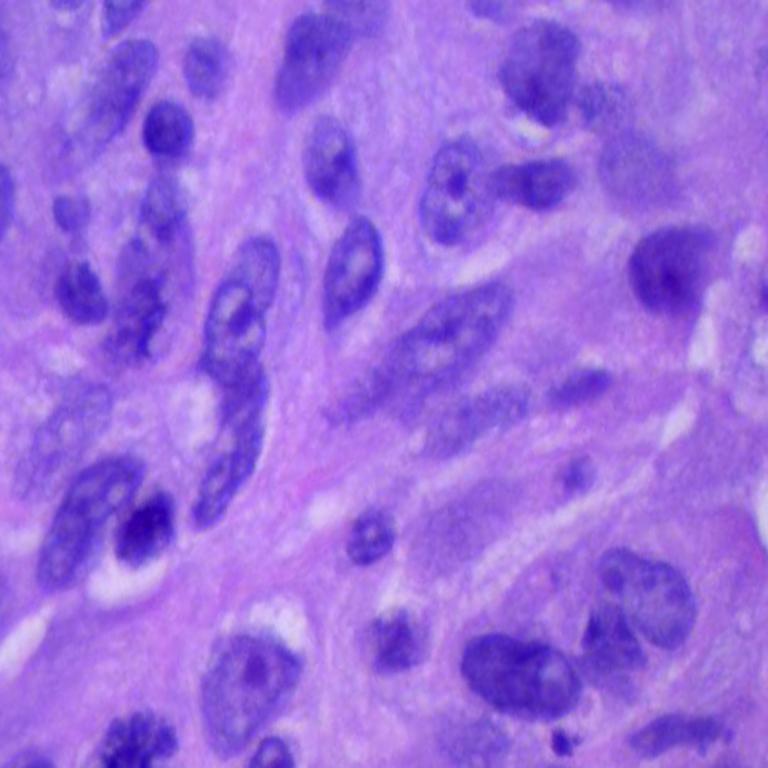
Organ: lung
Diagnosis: squamous carcinomas